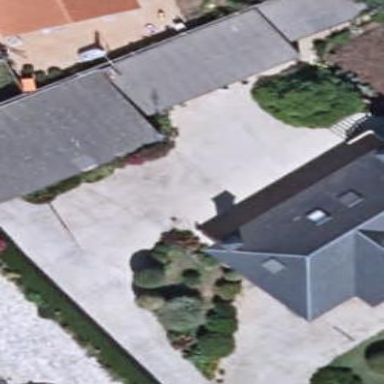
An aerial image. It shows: Shed.